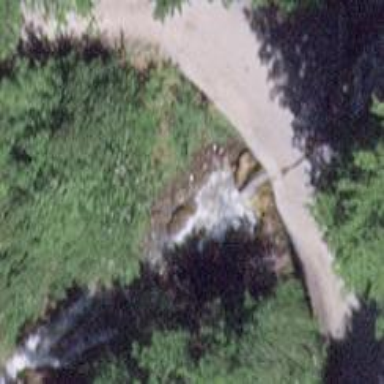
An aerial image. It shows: Culvert tunnel.